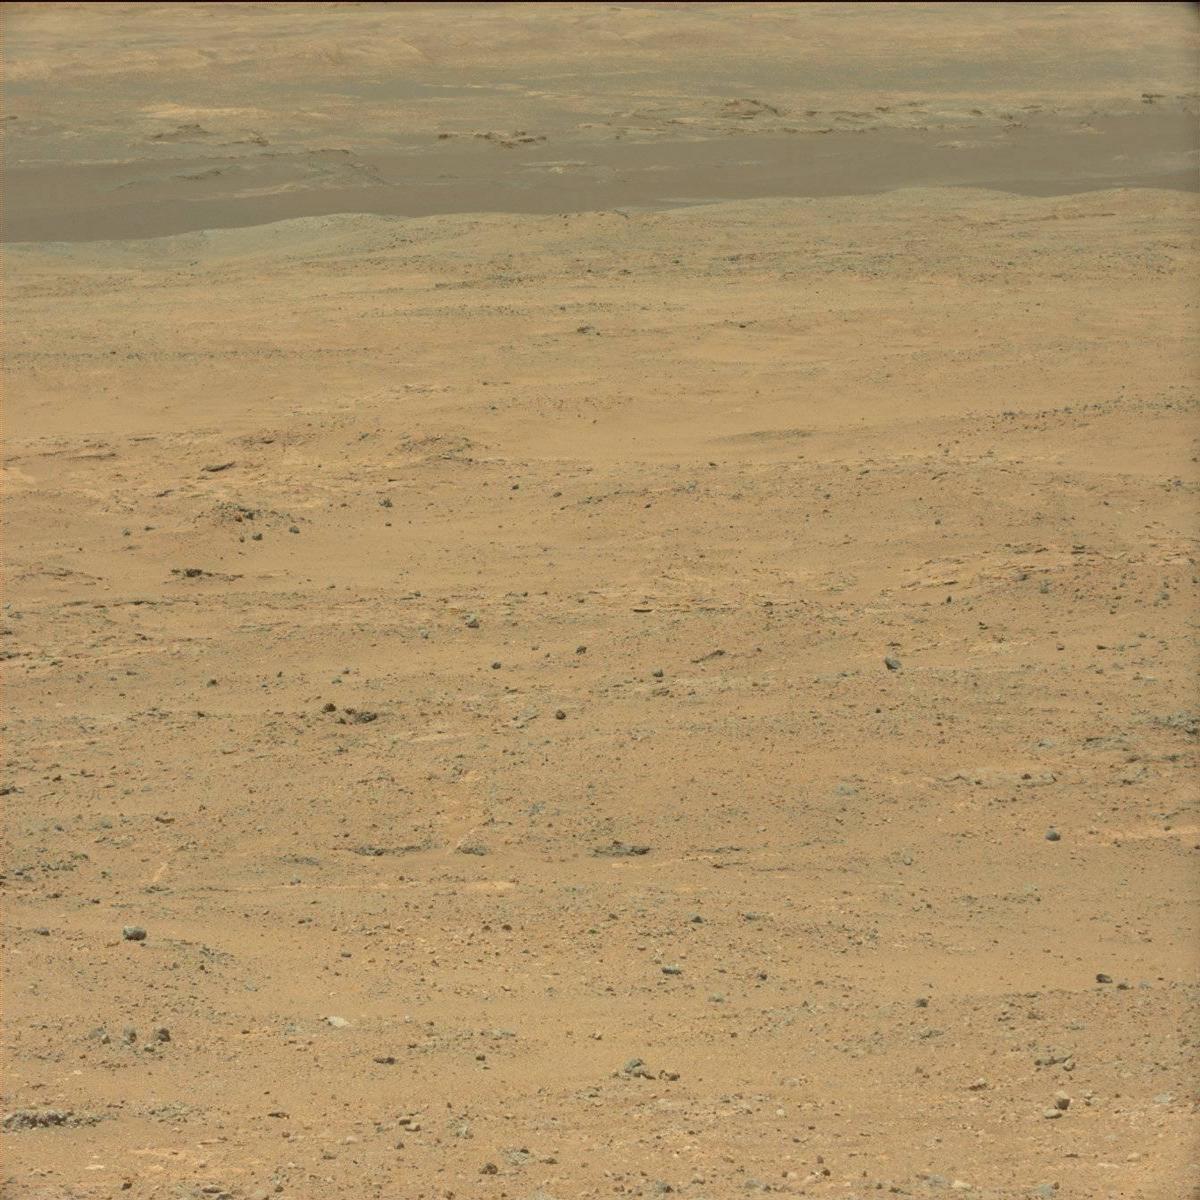
Terrain classes present: Bedrock, Ridge, Sand / Soil